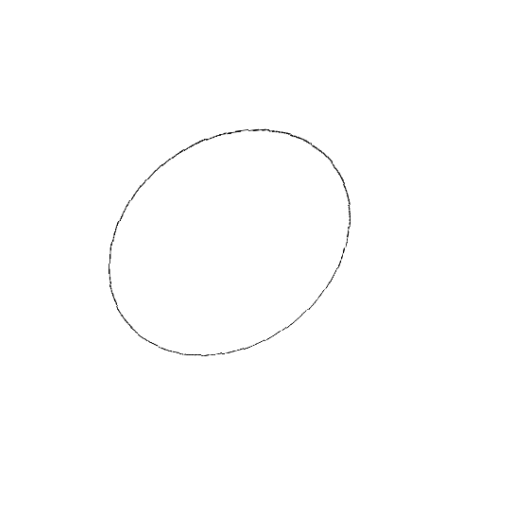
Crossing number: 0